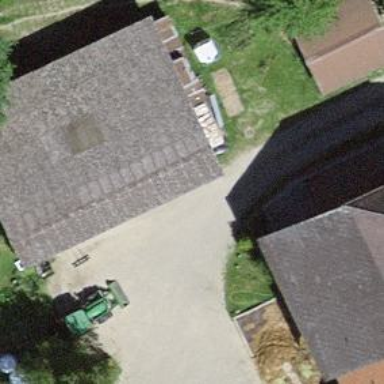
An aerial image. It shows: Shed building.